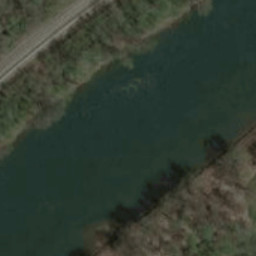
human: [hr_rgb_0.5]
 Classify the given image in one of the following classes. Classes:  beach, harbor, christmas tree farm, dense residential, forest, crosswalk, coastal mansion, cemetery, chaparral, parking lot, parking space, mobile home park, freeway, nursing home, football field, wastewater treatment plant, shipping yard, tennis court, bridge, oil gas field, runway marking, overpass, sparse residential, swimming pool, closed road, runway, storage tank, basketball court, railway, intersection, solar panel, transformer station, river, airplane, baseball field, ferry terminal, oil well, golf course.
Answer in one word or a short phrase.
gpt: river